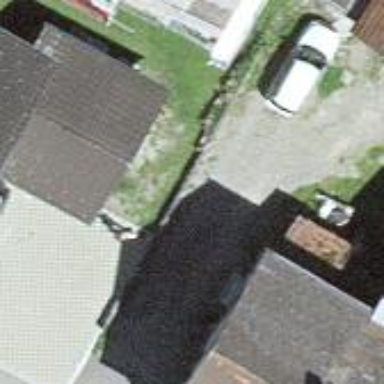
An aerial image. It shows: Garage.